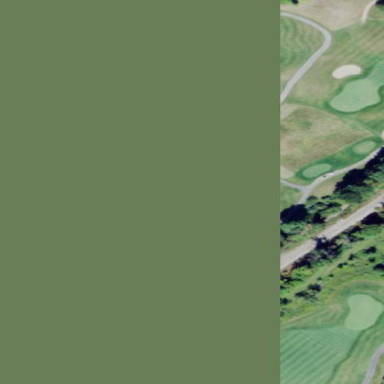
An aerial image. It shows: Rough grassy area used for golf.